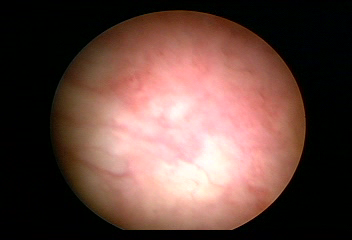
Modality: WLC
Class: Normal mucosa
Bladder cancer association: No